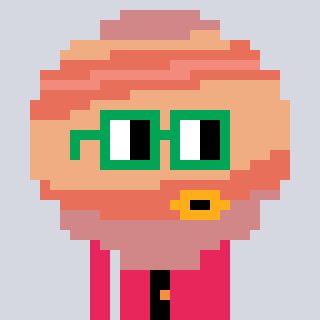
a pixel art character with square green glasses, a jupiter-shaped head and a redpinkish-colored body on a cool background